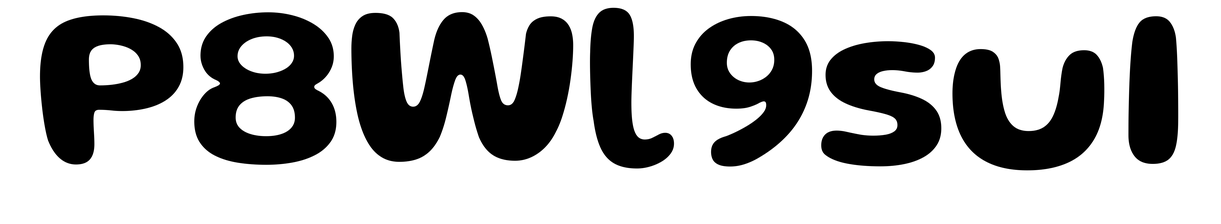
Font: Gluten_SemiBold